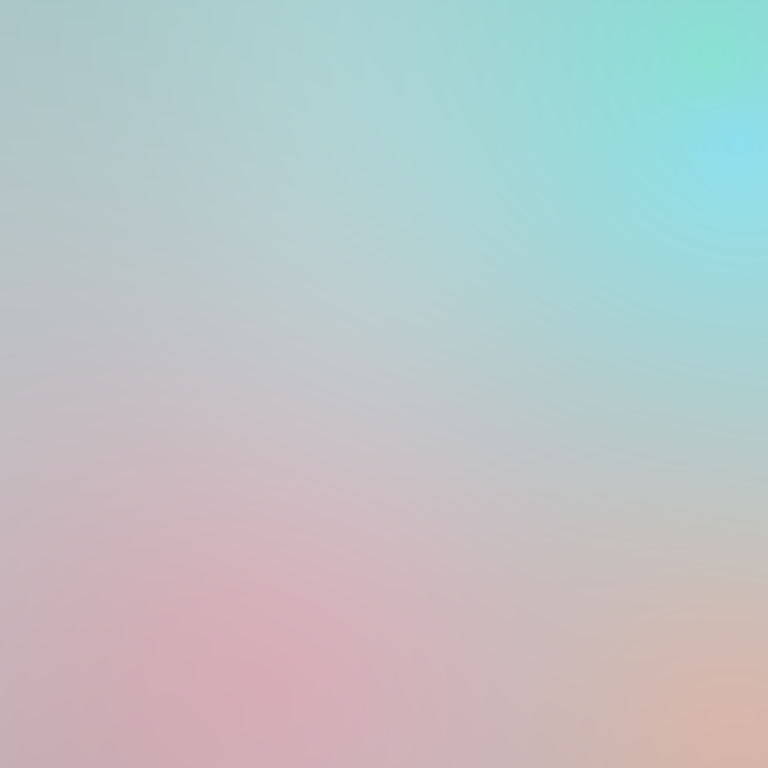
Abstract light effect, smooth gradient from soft teal to gentle pink, serene atmosphere, diffuse glow, no room, no furniture, no objects.